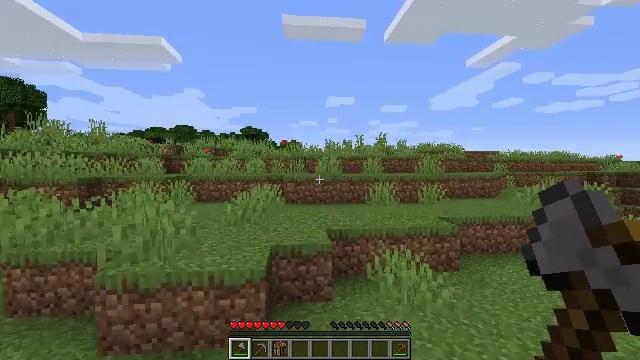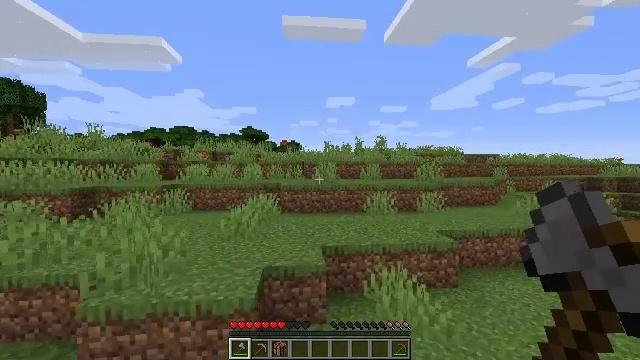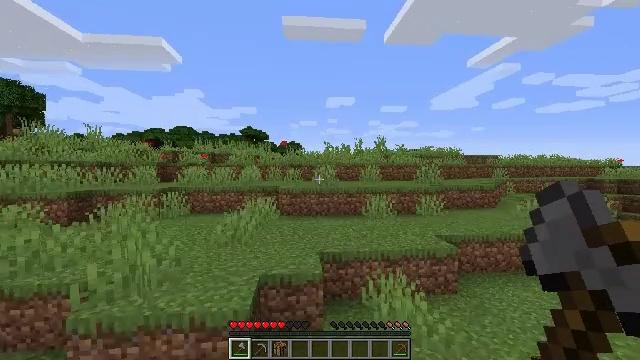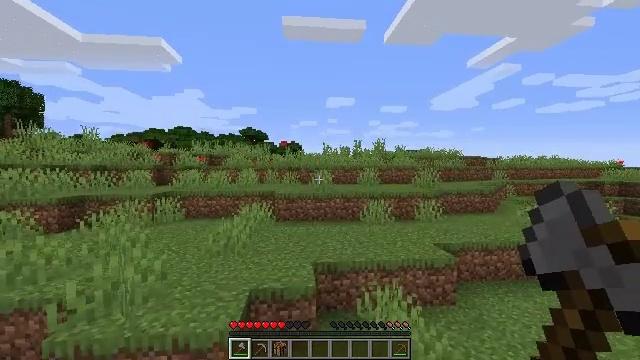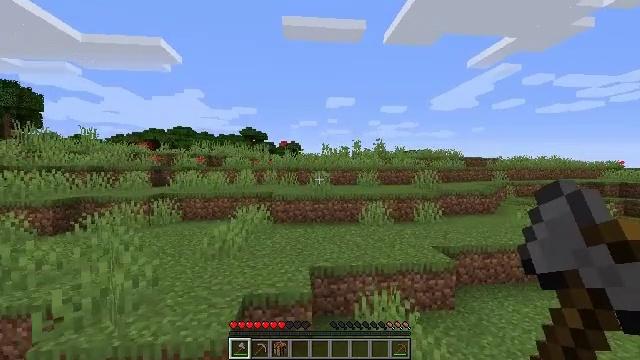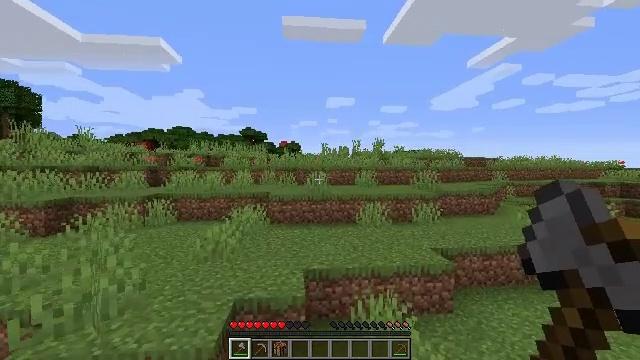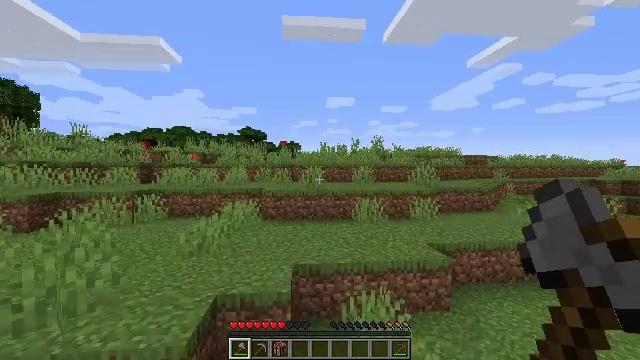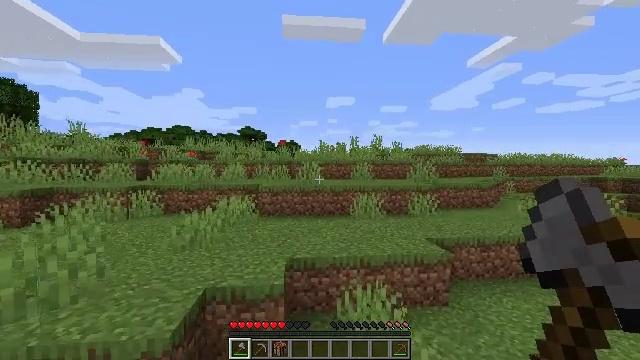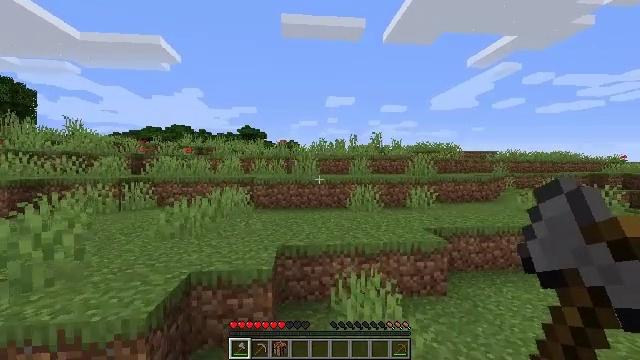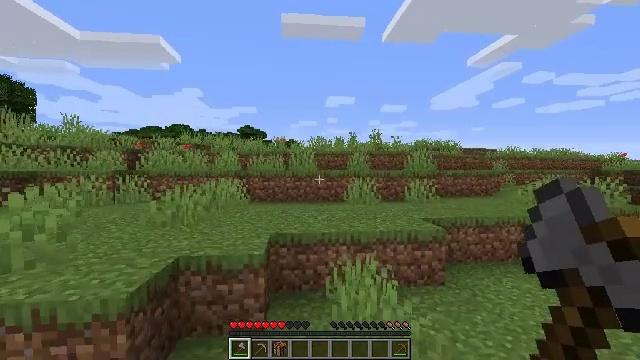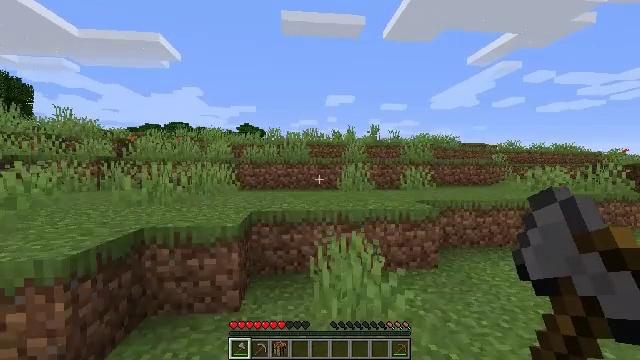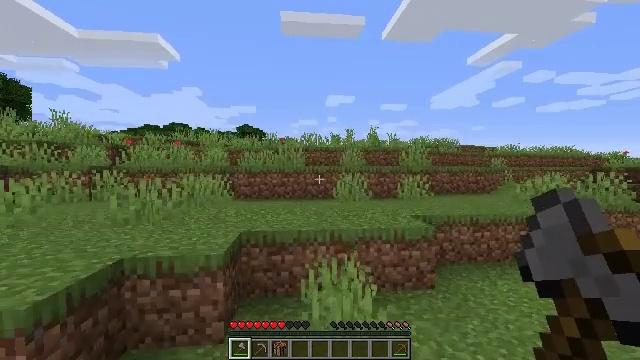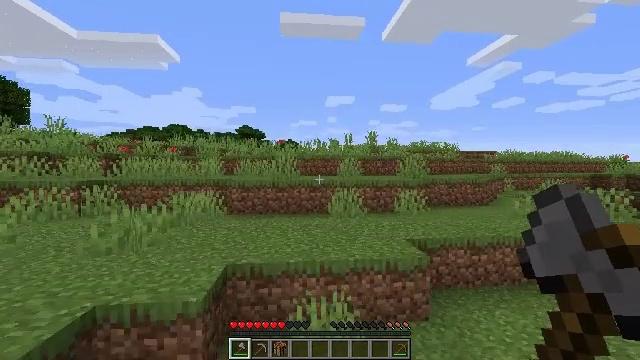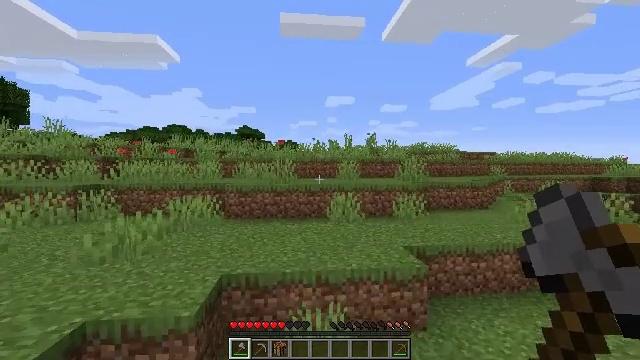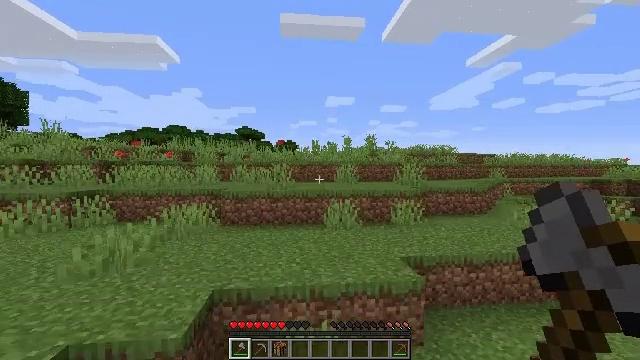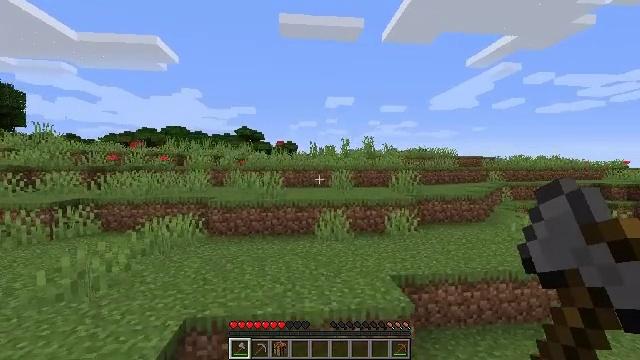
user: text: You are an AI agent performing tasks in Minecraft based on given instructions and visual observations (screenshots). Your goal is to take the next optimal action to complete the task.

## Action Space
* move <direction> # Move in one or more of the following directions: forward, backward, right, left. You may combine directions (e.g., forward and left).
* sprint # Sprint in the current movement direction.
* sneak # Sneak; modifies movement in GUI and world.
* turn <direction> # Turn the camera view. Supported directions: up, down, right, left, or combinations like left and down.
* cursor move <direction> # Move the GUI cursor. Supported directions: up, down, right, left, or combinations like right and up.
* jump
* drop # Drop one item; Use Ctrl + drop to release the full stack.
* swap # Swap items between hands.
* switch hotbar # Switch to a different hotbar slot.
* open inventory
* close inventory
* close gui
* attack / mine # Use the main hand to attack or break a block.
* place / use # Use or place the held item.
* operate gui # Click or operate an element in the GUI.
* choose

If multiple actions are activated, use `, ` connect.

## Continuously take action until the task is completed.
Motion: motion action
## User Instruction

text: Harvest seagrass from the waterbed.
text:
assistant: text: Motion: move forward and move right, jump
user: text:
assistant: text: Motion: move forward and move right, jump
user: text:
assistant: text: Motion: move forward and move right, jump
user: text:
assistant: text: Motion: move forward and move right, jump
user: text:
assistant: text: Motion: move forward and move right, jump
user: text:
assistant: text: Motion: move forward and move right, jump
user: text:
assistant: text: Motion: move forward and move right, jump
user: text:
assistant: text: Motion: move forward and move right, jump
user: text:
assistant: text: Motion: move forward and move right, jump
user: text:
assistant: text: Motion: move forward and move right, jump
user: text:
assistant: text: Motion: move forward and move right, jump
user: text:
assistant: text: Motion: move forward and move right, jump
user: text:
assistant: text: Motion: move forward and move right, jump
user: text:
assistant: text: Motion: move forward and move right, jump
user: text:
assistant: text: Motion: move forward and move right, jump
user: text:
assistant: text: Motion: move forward and move right, jump
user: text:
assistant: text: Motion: move forward and move right, jump
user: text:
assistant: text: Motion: move forward and move right, jump
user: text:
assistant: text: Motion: move forward and move right, jump
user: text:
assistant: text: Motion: move forward and move right, jump
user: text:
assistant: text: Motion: move forward and move right, jump
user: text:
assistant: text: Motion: move forward and move right, jump
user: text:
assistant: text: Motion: move forward and move right, jump
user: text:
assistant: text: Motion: move forward and move right, jump
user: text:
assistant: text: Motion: move forward and move right, jump
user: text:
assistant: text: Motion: move forward and move right, jump
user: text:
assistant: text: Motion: move forward and move right, jump
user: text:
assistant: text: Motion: move forward and move right, jump
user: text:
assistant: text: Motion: move forward and move right, jump
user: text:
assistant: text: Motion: move forward and move right, jump